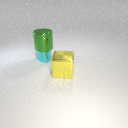
small cyan metal cylinder below large green metal cylinder